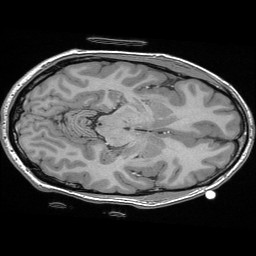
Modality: T1w
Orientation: axial